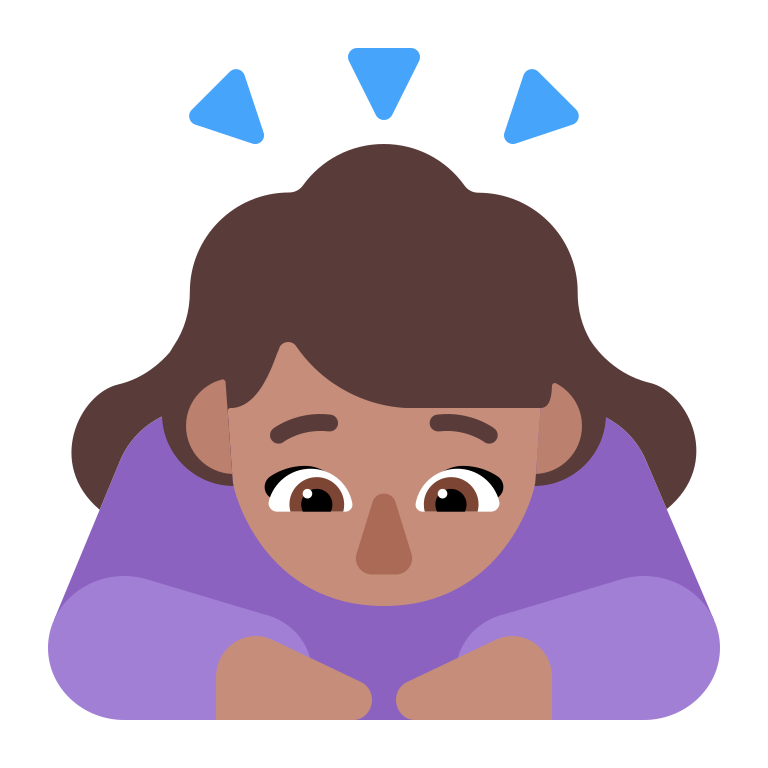
woman bowing flat